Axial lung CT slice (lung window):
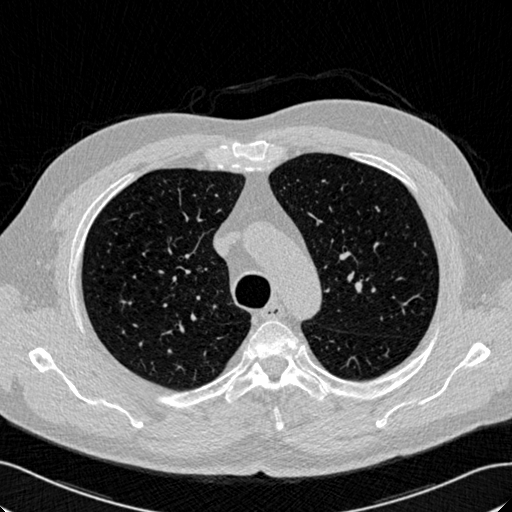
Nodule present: no